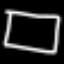
Label: square